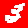
Digit: 3